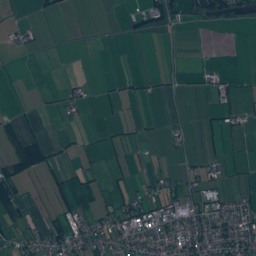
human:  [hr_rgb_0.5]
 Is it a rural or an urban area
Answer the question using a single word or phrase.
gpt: urban

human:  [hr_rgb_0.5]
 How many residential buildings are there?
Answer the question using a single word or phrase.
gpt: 1479

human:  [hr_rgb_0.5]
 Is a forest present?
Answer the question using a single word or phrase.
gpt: yes

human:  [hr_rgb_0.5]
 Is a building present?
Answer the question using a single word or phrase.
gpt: yes

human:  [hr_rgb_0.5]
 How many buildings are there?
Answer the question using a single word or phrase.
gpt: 1522

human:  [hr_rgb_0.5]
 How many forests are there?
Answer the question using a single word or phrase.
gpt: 103

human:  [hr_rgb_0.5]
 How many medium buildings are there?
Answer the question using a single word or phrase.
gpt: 19

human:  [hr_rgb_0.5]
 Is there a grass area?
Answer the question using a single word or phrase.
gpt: yes

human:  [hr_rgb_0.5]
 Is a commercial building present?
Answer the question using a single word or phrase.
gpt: yes

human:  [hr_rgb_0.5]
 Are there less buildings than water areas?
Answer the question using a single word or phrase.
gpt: no

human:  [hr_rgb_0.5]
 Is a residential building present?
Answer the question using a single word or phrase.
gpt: yes

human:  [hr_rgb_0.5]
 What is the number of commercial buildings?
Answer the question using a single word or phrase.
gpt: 40

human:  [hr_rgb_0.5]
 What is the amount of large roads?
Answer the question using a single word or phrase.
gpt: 0

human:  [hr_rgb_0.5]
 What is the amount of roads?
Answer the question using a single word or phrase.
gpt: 184

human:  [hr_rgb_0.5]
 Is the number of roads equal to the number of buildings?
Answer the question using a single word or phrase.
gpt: no

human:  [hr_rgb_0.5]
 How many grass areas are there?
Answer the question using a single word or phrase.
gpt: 296

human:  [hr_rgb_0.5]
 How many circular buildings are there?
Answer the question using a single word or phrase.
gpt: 4

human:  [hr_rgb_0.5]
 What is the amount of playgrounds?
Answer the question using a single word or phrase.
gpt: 1

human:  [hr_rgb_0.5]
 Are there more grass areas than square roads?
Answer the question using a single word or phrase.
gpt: yes

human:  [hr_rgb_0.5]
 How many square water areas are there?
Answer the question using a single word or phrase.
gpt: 498

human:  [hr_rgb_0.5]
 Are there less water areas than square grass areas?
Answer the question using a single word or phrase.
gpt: no

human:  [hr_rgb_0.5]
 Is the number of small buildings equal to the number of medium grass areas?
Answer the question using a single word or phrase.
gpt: no

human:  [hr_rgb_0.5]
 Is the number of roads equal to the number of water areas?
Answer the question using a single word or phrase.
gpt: no

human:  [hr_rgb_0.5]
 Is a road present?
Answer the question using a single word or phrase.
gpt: yes

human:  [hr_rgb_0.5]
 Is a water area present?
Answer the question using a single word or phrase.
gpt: yes

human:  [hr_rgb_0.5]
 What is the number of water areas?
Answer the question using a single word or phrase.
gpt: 31

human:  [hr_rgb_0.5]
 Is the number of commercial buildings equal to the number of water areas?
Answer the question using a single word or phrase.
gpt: no

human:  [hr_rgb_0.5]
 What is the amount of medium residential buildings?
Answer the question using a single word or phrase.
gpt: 14

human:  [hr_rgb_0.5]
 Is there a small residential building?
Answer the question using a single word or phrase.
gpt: yes

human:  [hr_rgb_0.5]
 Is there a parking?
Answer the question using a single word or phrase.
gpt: yes

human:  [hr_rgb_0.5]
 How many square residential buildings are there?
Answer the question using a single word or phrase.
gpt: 4

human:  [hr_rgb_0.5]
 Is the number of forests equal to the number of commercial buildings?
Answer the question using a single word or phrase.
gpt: no

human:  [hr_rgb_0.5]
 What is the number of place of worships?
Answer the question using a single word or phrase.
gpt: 4

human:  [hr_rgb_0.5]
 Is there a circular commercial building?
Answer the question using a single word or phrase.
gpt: no

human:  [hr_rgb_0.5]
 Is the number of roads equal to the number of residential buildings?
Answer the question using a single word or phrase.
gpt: no

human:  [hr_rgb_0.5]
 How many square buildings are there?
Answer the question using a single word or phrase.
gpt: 4

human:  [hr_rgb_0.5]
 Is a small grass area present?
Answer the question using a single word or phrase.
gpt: yes

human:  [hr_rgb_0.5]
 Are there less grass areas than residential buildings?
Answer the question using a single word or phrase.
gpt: yes

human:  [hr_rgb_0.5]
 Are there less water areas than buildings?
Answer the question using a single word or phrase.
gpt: yes

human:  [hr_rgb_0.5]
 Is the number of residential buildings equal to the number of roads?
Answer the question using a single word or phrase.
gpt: no

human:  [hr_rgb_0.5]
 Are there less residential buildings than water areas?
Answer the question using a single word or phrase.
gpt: no

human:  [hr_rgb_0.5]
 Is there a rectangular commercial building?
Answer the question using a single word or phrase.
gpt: yes

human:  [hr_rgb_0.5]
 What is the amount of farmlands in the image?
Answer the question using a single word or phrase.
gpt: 18

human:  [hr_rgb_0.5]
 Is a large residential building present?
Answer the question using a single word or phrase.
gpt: yes

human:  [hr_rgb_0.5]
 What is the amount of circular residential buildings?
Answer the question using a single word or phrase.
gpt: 4

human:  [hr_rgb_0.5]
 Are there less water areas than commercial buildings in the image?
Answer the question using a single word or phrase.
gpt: yes

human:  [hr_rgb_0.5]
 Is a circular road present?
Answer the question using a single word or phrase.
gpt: no

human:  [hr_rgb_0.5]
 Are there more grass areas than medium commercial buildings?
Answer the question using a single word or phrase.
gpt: yes

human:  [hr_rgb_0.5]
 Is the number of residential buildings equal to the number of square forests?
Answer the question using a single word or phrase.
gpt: no

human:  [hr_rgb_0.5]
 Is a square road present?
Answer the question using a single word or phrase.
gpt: no

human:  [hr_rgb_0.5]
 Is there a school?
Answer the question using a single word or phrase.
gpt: yes

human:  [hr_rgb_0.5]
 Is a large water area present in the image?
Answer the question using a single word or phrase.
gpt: yes

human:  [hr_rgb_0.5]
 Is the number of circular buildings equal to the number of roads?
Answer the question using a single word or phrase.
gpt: no

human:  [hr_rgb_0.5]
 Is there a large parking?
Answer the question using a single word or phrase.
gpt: no

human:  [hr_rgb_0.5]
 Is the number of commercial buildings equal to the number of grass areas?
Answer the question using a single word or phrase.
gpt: no

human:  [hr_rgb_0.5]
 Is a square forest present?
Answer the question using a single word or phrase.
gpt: no

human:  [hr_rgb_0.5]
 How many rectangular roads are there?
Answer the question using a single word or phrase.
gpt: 0

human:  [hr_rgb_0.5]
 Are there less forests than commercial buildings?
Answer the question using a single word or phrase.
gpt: no

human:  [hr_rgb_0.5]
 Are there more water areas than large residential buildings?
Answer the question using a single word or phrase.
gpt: yes

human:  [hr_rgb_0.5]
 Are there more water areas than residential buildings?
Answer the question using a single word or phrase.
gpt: no

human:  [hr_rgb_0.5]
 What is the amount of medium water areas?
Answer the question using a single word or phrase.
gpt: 8

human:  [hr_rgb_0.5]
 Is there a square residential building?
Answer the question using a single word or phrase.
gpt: yes

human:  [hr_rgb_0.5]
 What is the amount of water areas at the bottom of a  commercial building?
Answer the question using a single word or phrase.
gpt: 21

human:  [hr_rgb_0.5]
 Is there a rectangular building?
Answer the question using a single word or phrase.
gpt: yes